Current action and preconditions to check: trajectory_clear

Your task: For each precondition in the list above, predict whether it will hold at this action.

Consider the current scene as observed from the mobile robot's camera, and analyze the predicted future states of all dynamic agents (e.g., people, animals, vehicles, or any moving entities) within the NEXT SECOND.

IMPORTANT: Only answer "very likely" if you are absolutely certain—based on strong, clear evidence—that a dynamic agent will violate the precondition in the predicted future state. Do NOT answer "very likely" for unlikely, ambiguous, or low-probability risks.

Ask yourself for each precondition: Is there a high probability, with clear and convincing evidence, that the predicted future states of any dynamic agent will interfere with the predicted future state of the currently executing action within the NEXT SECOND, causing that precondition to fail?

Assess the risk level based on these predictions. Use "likely" or "very likely" if motions create a clear risk of interference.

Use "neutral" or "improbable" if agents are nearby but their predicted paths are clearly diverging or non-conflicting.

Failure Risk Categories: "very improbable", "improbable", "neutral", "likely", "very likely"

Answer Format: Output ONLY the probability_of_failure value from these categories: "very improbable", "improbable", "neutral", "likely", "very likely"

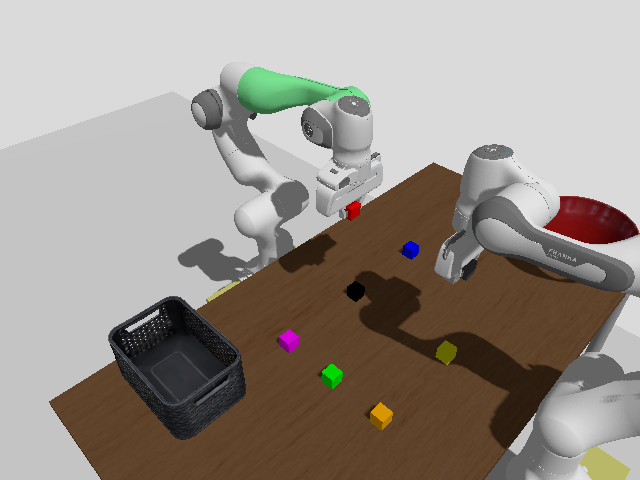

Answer: improbable